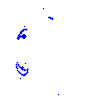
Particle: proton